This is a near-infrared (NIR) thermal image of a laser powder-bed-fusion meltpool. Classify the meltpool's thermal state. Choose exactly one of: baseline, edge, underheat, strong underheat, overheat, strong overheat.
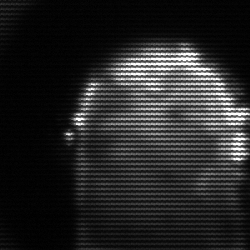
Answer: baseline